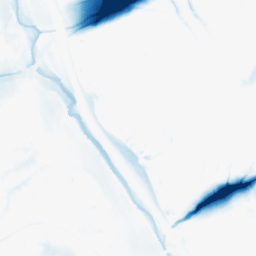
Category: morphological
Decomposition family: morphological_ellipse
Decomposition parameters: operation: closing
width: 50
height: 30
Upsampling method: quintic
Upsampling parameters: scale: 8
Upsampling scale: 8